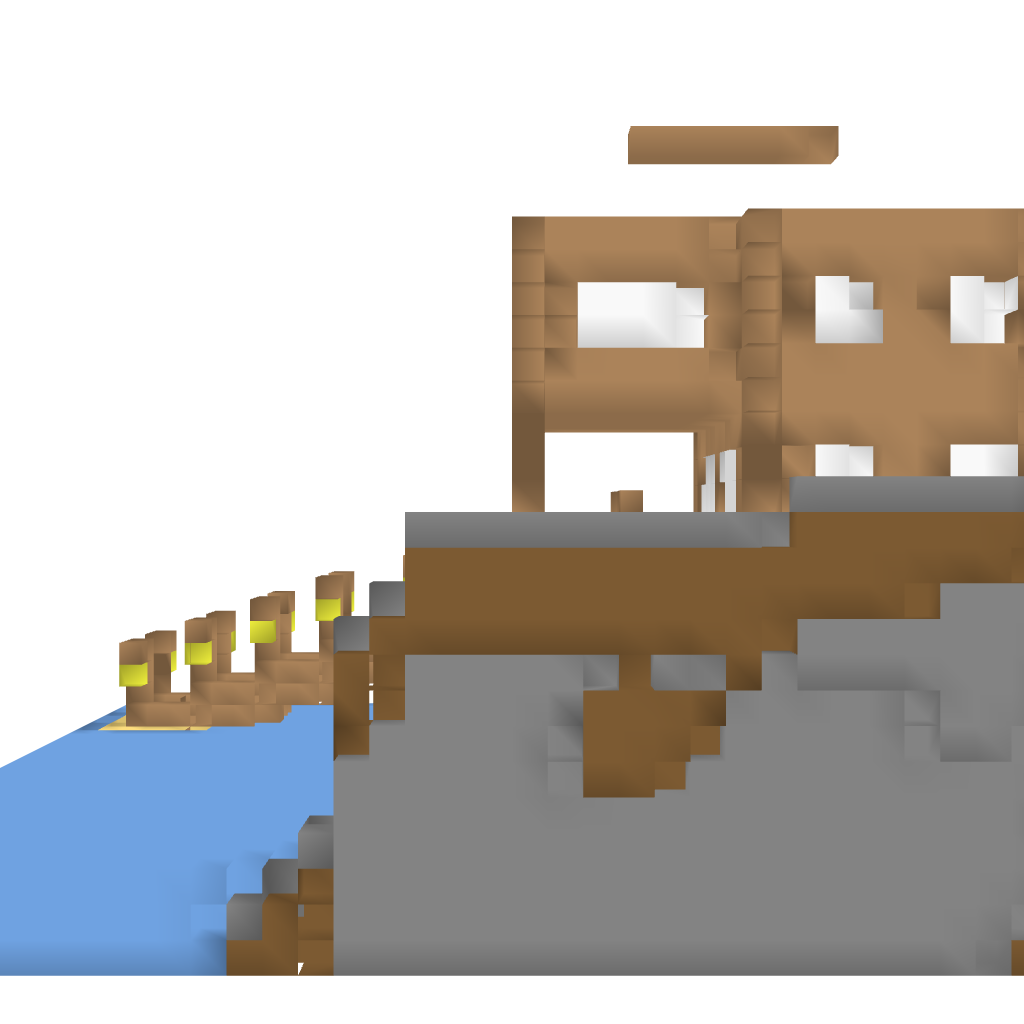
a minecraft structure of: Mountainside Cottage bad low quality